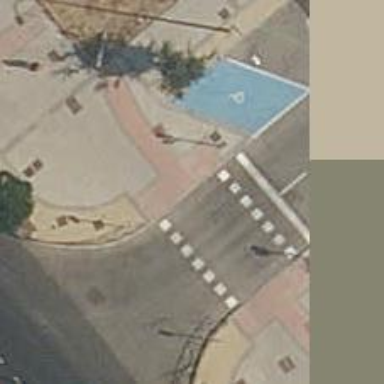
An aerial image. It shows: Kerb barrier.